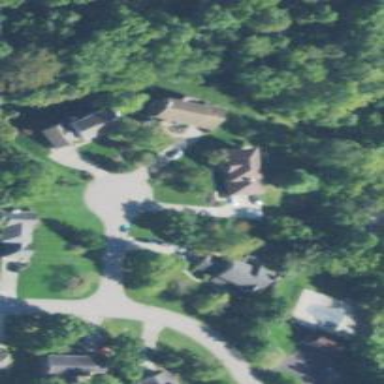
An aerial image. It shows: Shared driveway marked as service road.